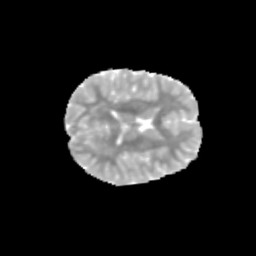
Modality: MD
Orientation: axial
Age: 12
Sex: female
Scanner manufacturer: siemens
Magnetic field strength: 3 T
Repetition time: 3.8 s
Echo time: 0.07 s